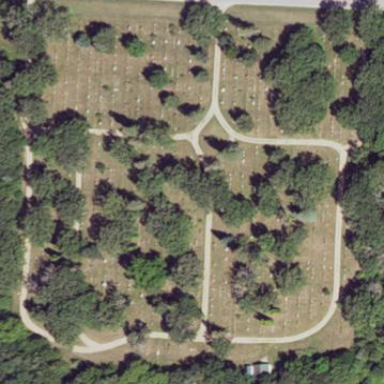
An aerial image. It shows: Cemetery with graves.